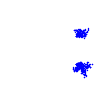
Particle: electron